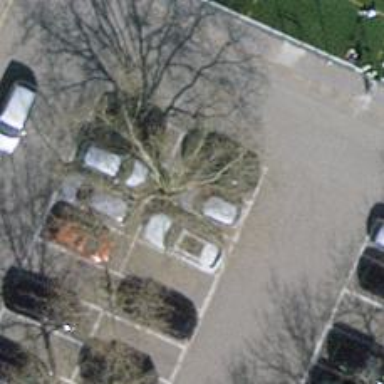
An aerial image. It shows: Avenue lined with trees.